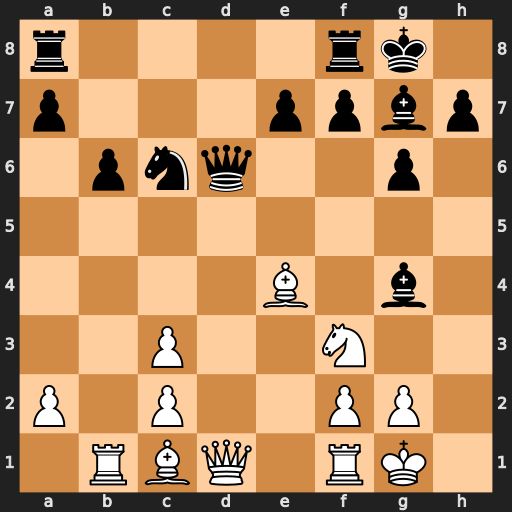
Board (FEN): r4rk1/p3ppbp/1pnq2p1/8/4B1b1/2P2N2/P1P2PP1/1RBQ1RK1
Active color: w
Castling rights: -
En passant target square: -
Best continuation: Qxd6 exd6 Bxc6